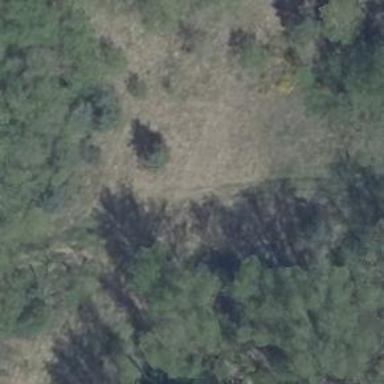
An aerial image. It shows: Hunting stand.